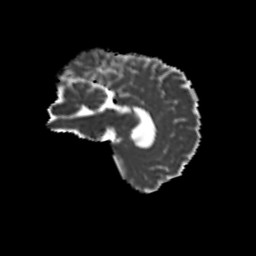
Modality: MD
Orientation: sagittal
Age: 37
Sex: male
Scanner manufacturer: siemens
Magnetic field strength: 3 T
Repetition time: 8.6 s
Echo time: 0.095 s